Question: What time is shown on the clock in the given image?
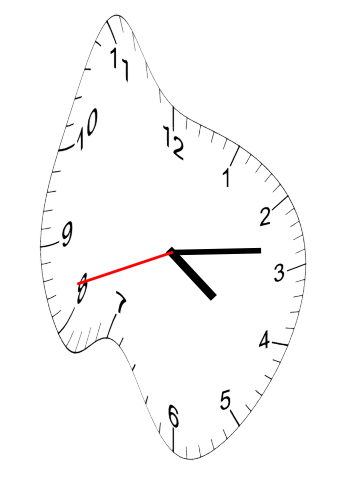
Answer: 04:13:42